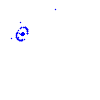
Particle: kaon